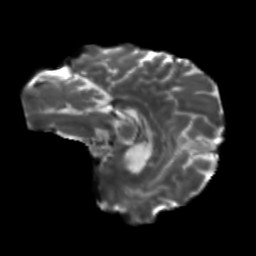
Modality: T2w
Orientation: sagittal
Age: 62
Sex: female
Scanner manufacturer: siemens
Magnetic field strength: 3 T
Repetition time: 5.25 s
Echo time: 0.08 s